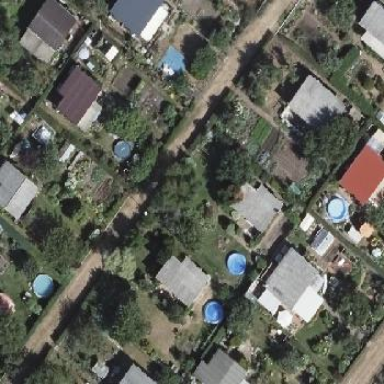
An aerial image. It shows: Plot in the allotments.